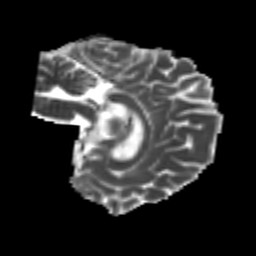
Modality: MD
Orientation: sagittal
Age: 24
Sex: male
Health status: healthy
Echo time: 0.074 s